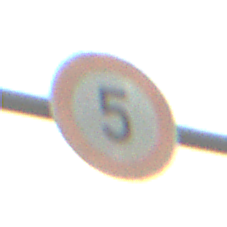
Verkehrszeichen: Geschwindigkeit5
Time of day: MorningAfternoon
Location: Outdoor (Suburban)
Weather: PartlyCloudy
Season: NotSpecified
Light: Natural